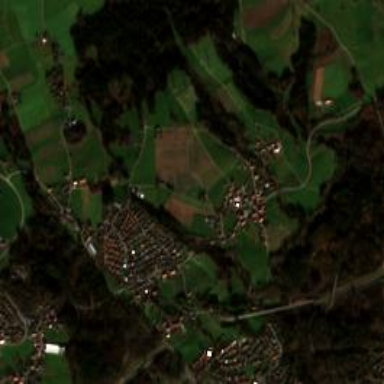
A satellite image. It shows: Village.